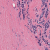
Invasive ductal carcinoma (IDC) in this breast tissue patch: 1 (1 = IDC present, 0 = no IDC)